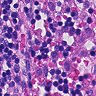
Metastatic tissue present: no